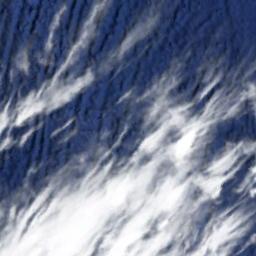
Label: cloud